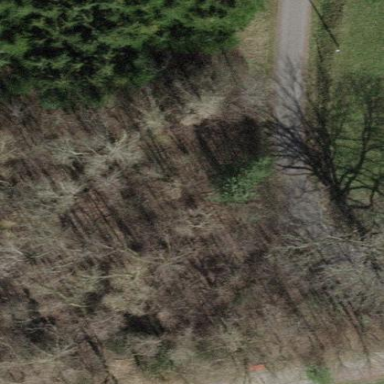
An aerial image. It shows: Forest area.